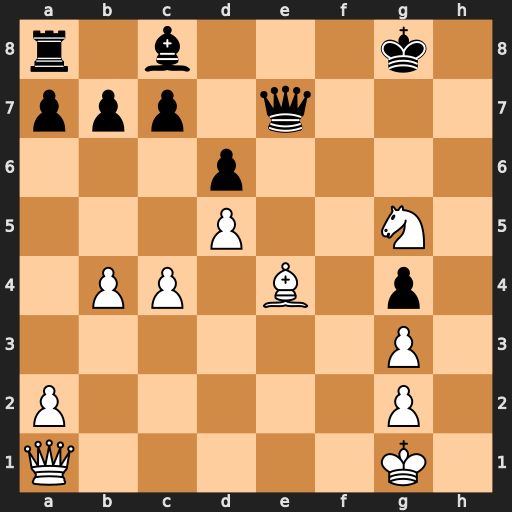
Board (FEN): r1b3k1/ppp1q3/3p4/3P2N1/1PP1B1p1/6P1/P5P1/Q5K1
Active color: w
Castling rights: -
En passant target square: -
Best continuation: Bh7+ Qxh7 Nxh7